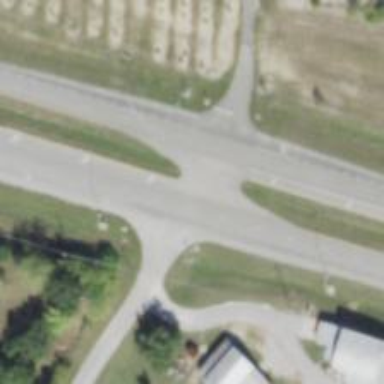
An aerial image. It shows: Abandoned road.